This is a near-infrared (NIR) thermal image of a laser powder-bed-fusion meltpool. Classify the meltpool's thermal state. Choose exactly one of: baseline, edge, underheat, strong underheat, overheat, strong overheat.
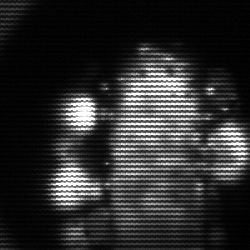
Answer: strong underheat